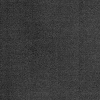
Atmospheric dust classification: dusty